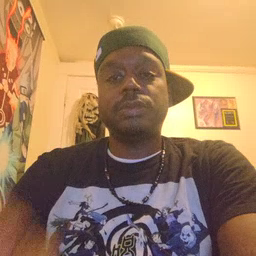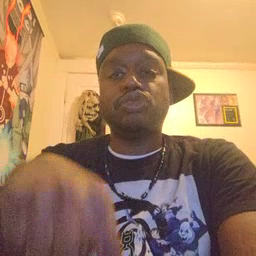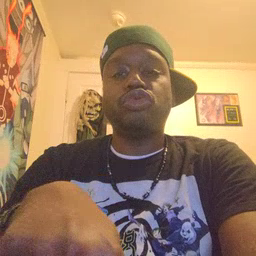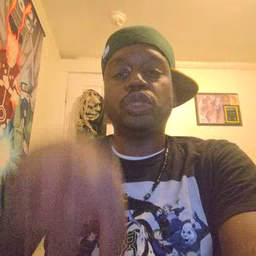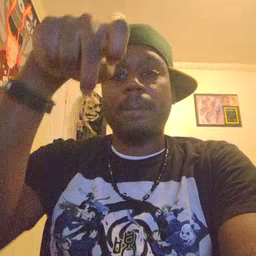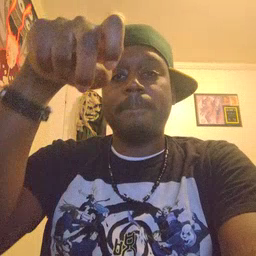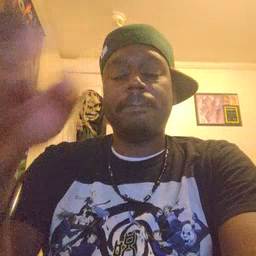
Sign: jump